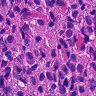
Metastatic tissue present: yes